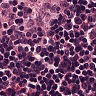
Metastatic tissue present: no